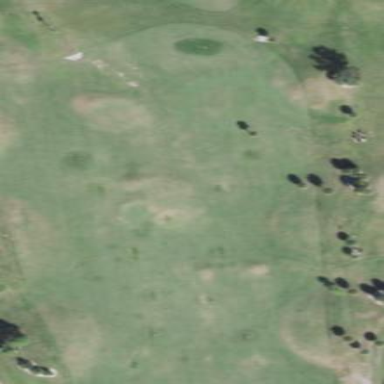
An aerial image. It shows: Driving range for golf practice.